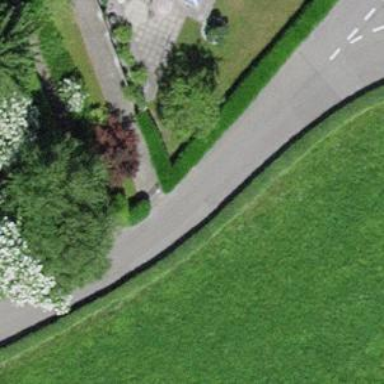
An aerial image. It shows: Double cycle barrier is in place.